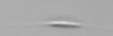
Label: Cylindrotheca_morphotype1